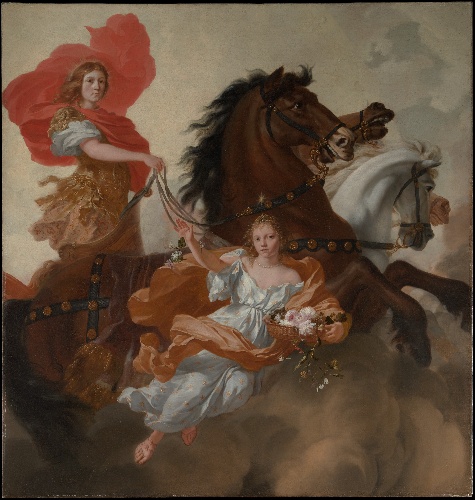
Title: Apollo and Aurora
Artist: Gerard de Lairesse
Artist bio: Dutch, Liège 1641–1711 Amsterdam
Date: 1671
Object type: Painting
Classification: Paintings
Medium: Oil on canvas
Dimensions: 80 1/2 x 76 1/8 in. (204.5 x 193.4 cm)
Department: European Paintings
Credit line: Gift of Manuel E. and Ellen G. Rionda, 1943
Accession year: 1943
Repository: Metropolitan Museum of Art, New York, NY
Tags: Apollo|Horses|Women|Chariots